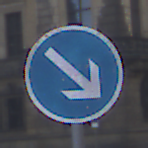
Verkehrszeichen: VorgeschriebeneVorbeifahrtRechts
Umgebung: Outdoor, Urban
Tageszeit: MorningAfternoon
Wetter: PartlyCloudy
Licht: Natural
Jahreszeit: NotSpecified
Kontrast: LowContrast